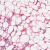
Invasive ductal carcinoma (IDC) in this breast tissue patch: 0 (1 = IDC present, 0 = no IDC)